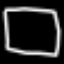
Label: square